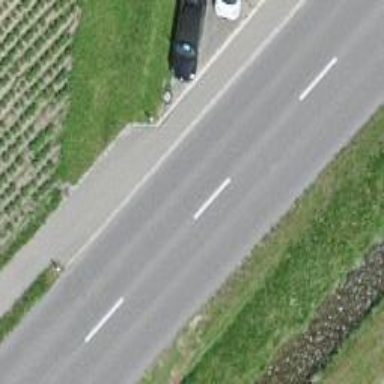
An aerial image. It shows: Secondary road with asphalt surface.